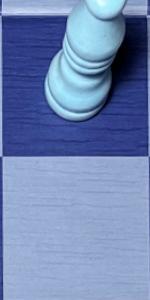
Label: Empty